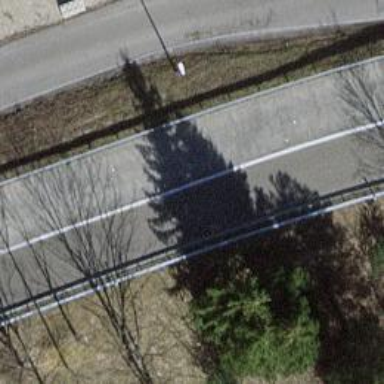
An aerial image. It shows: Asphalt motorway link.